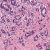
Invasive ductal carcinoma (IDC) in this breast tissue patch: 1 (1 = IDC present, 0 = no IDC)